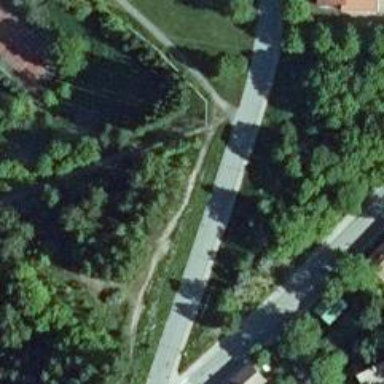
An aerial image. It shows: Footway with excellent trail visibility.